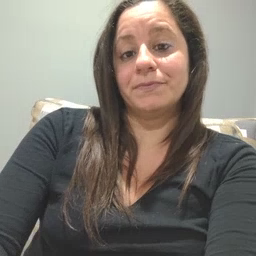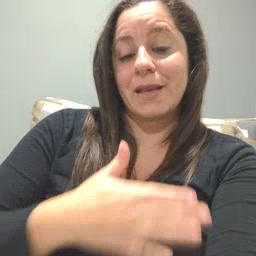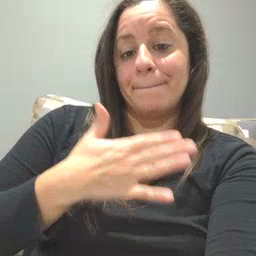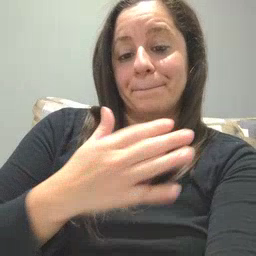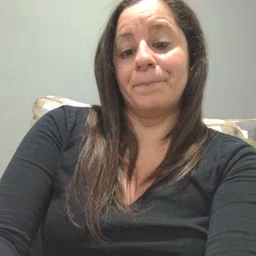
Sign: happy